Question:
This is an image in a CSS circle. I want the circle to surround the image so the image is supposed to be in the center. How can i do that?
HTML:
'''
<div class="circletag" id="nay">
<img src="/images/no.png">
</div>
'''
CSS:
'''
div.circletag {
display: block;
width: 40px;
height: 40px;
background: #E6E7ED;
-moz-border-radius: 20px;
-webkit-border-radius: 20px;
}
div.circletag.img {
}
'''
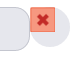
Answer: Use the image as background image.
'''
.circletag {
display: block;
width: 40px;
height: 40px;
background: #E6E7ED;
-moz-border-radius: 20px;
-webkit-border-radius: 20px;
background-image: url(no.png);
background-position:50% 50%;
background-repeat:no-repeat;
}
'''
If you don't want to have the entire outer div to be clickable, this might work:
'''
.circletag {
display: block;
width: 40px;
height: 40px;
background: #E6E7ED;
-moz-border-radius: 20px;
-webkit-border-radius: 20px;
text-align:center;
}
.circletag img{
margin-top:7px;
}
'''